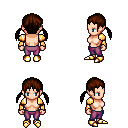
a pixel art fantasy rpg character, female body template, human, light skin, gold arm armor, magenta pants, brown twin-tailed hairstyle, gold boots, four views (front, back, left, right), 2x2 character sprite sheet, small pixel art, hard edges, no anti-aliasing